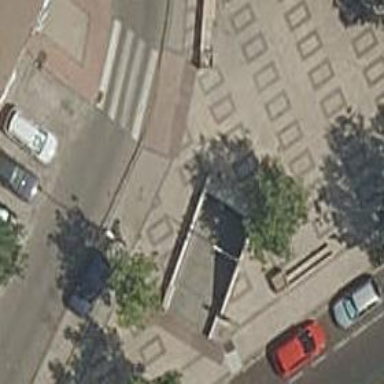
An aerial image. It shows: Subway entrance.